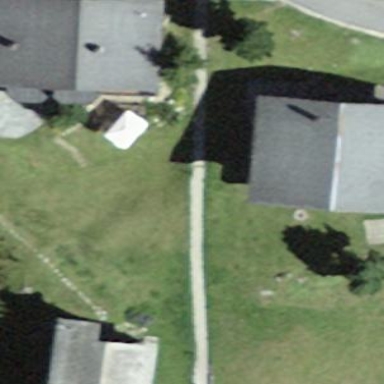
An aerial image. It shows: Gabled roof on residential building.